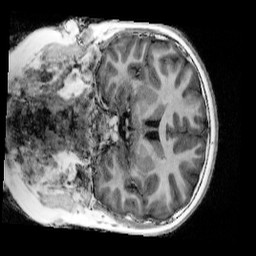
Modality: UNIT1_denoised
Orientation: coronal
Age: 10
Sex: male
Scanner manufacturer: siemens
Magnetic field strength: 3 T
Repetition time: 4 s
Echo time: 0.00303 s